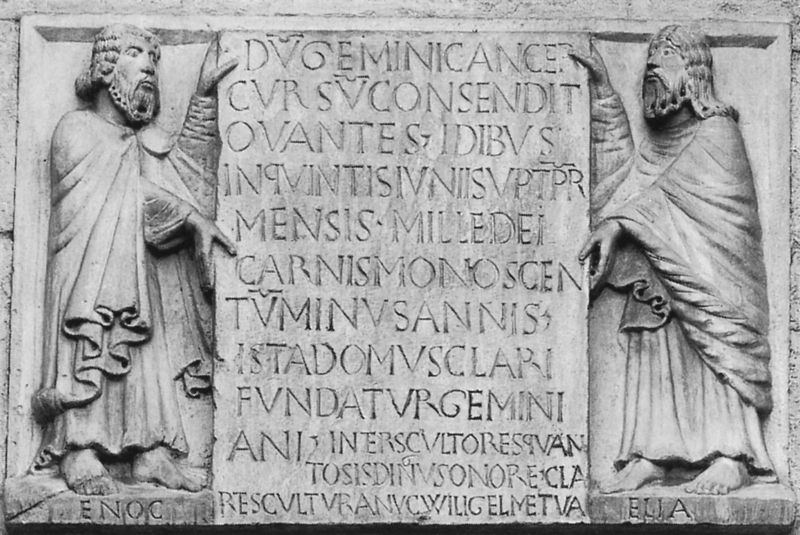
Titel: Dom S. Gimignano, Modena
Standort: Modena, Dom S. Gimignano (EU - I - Emilia-Romagna)
Schlagwörter: umhang, männer, tuch, bart, bärte, falten, halten, stein, hände, figur, gewand, haare, gewänder, locken, skulptur, relief, schrift, figuren, tafel, inschrift, barfuss, text, mäntel, grab, christlich, religiös, heilige, latein, schrifttafel, grabplatte, propheten, elias, gemini, grabtafel, enoch, stiftertafel